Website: macys
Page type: billing-address
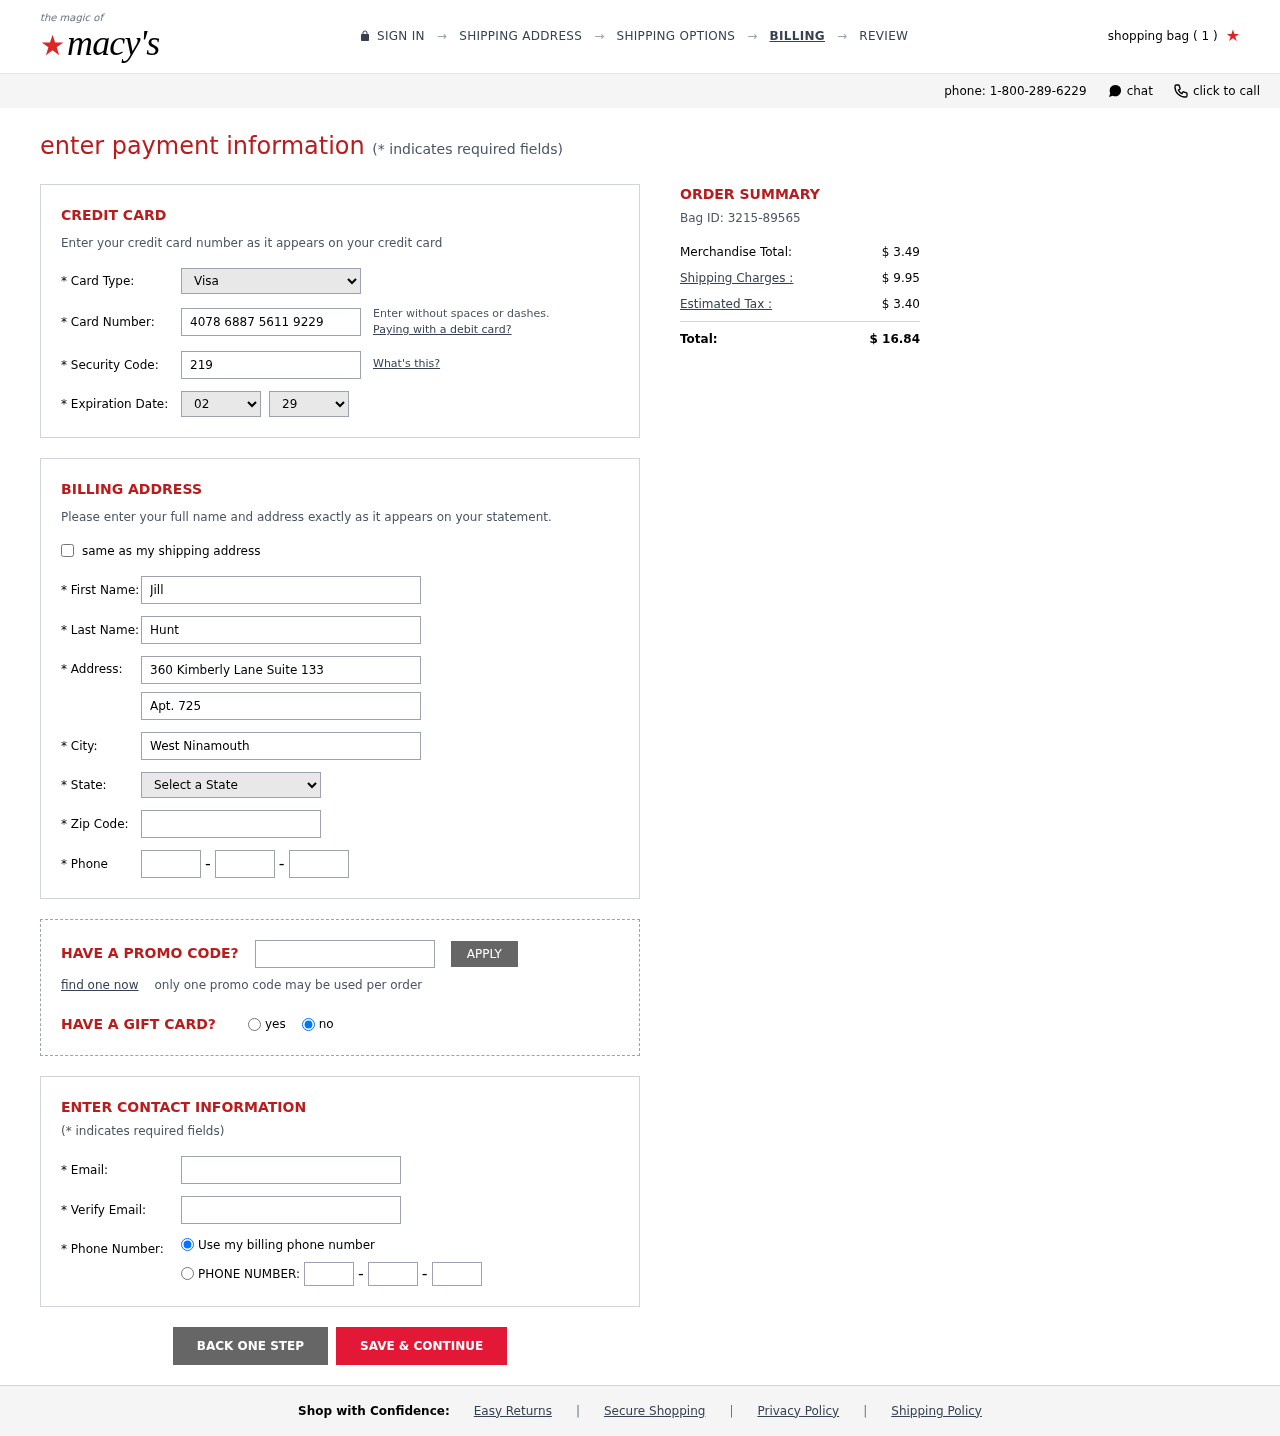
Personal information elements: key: PII_CARD_CVV
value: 219
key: PII_CARD_EXPIRY_MONTH
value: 02
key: PII_CARD_EXPIRY_YEAR
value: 29
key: PII_CARD_NUMBER
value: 4078 6887 5611 9229
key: PII_CARD_TYPE
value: Visa
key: PII_CITY
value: West Ninamouth
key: PII_EMAIL
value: jillhunt@gmail.com
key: PII_FIRSTNAME
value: Jill
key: PII_LASTNAME
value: Hunt
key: PII_PHONE_AREA
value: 628
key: PII_PHONE_PREFIX
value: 805
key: PII_PHONE_SUFFIX
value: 6929
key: PII_POSTCODE
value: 19467
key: PII_STATE_ABBR
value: HI
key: PII_STREET
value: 360 Kimberly Lane Suite 133
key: PII_STREET2
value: Apt. 725
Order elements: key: ORDER_NUM_ITEMS
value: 1
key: ORDER_ID
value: Bag ID: 3215-89565
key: ORDER_SUBTOTAL
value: $ 3.49
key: ORDER_SHIPPING_COST
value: $ 9.95
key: ORDER_TAX
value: $ 3.40
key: ORDER_TOTAL
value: $ 16.84